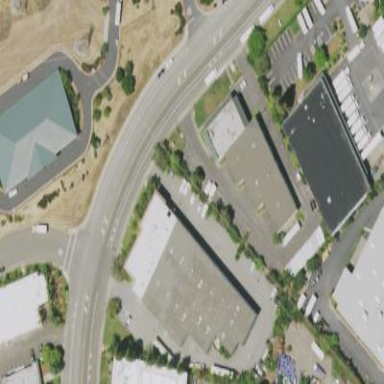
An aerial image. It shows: Parking area with asphalt surface.